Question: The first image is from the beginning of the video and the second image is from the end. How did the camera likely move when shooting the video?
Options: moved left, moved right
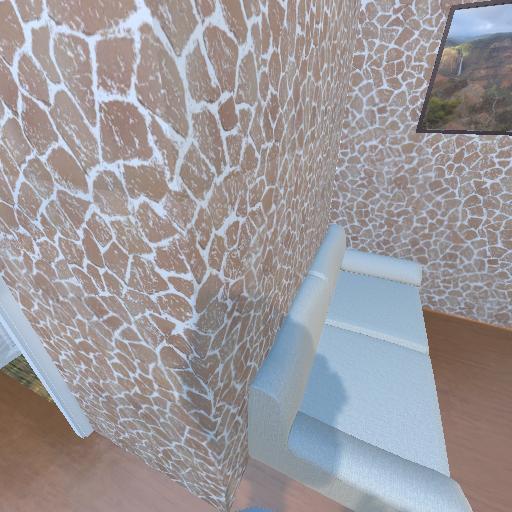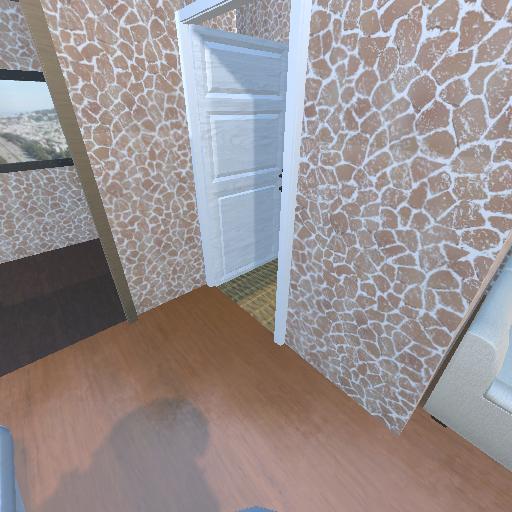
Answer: moved left